Question: This is the following code that I am using.
## Javascript
'''
<script type="text/javascript">
var stuff = new Object();
stuff[0] = {'id':'0','value':'no','type':'img','filename':'hehehehe.jpg','filesize':'0.3356 MB','fileformat':'jpg','change':'0','caption':'this is a description about the stuff inserted'};
stuff[1] = {'id':'1','value':'yes','type':'img','filename':'hehehehe.jpg','filesize':'0.3356 MB','fileformat':'jpg','change':'0','caption':'this is a description about the stuff inserted'};
stuff[2] = {'id':'2','value':'yes','type':'img','filename':'hsdssssdfhe.jpg','filesize':'0.4356 MB','fileformat':'png','change':'0','caption':'description 2 of the image'};
stuff[3] = {'id':'3','value':'yes','type':'vid','filename':'hehehehe.mp4','filesize':'56 MB','fileformat':'mp4','change':'0','caption':'this is video'};
console.log(stuff);
$.ajax({
type: "POST",
dataType: "json",
url: "test1.php",
data: stuff,
success: function(data){
alert('Items added');
},
error: function(e){
console.log(e.message);
}
});
</script>
'''
## test1.php
'''
<?php
$arr = json_decode($_POST['data'], true);
print_r($arr);
?>
'''
The console on Chrome shows the object but php shows undefined.. How can I use the json data in PHP??

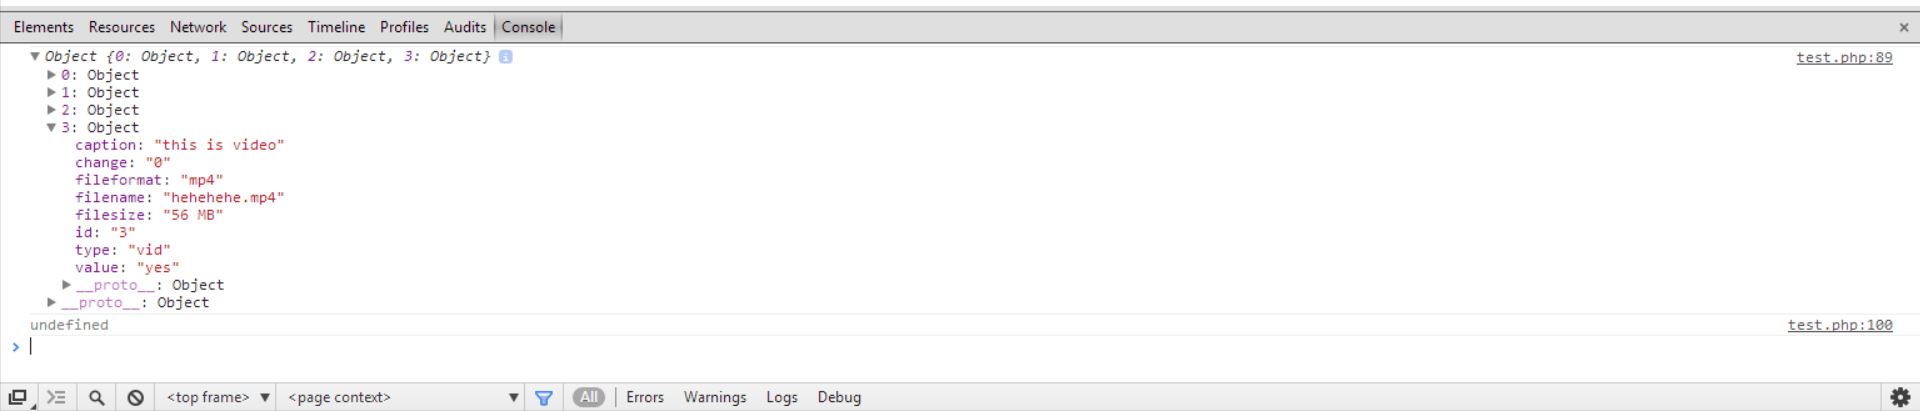
Answer: You are reading a post parameter called 'data' but it is not send
Try
'''
data: {
data: JSON.stringify(stuff)
}
'''
Since you are transferring json data look at sending the data as request body like
'''
$.ajax({
type: "POST",
dataType: "json",
url: "test1.php",
contentType: 'application/json',
data: JSON.stringify(stuff),
success: function (data) {
alert('Items added');
},
error: function (e) {
console.log(e.message);
}
});
'''
then in server side(not a PHP guy so not sure) using <URL>
'''
$arr = json_decode(http_get_request_body(), true);
'''